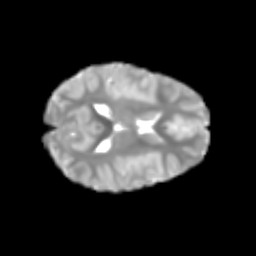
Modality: T2w
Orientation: axial
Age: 7
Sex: male
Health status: healthy